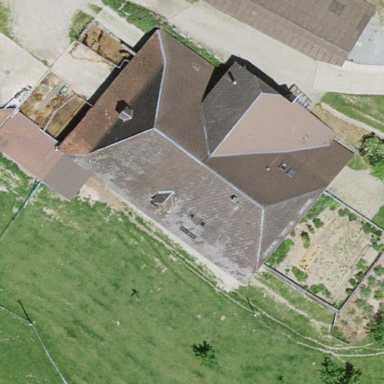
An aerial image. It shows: Farm building.